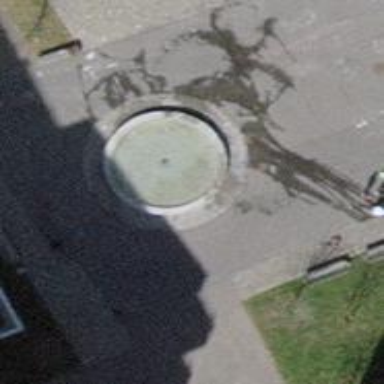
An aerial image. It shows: Fountain.